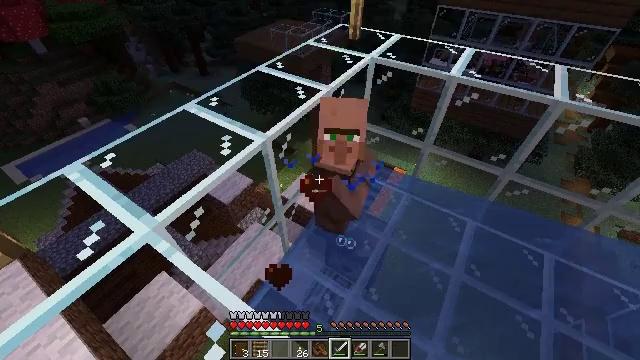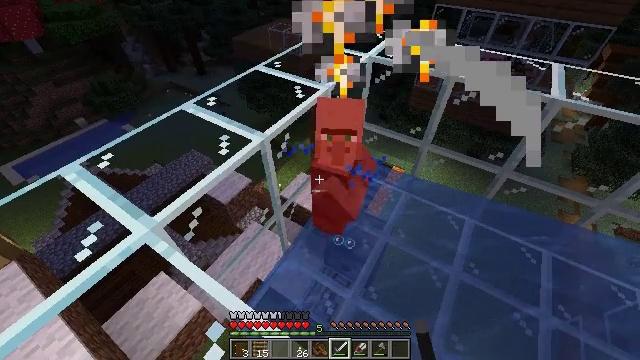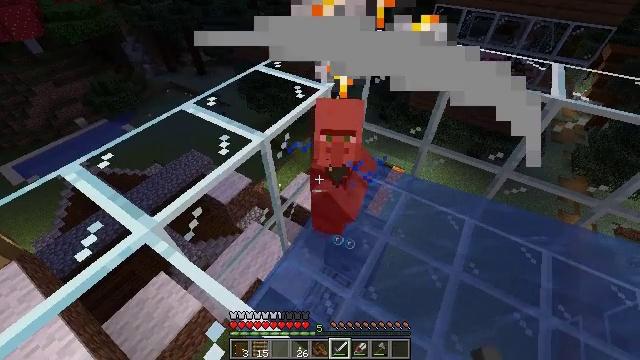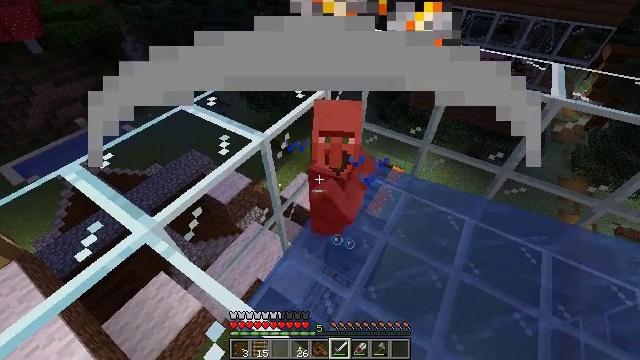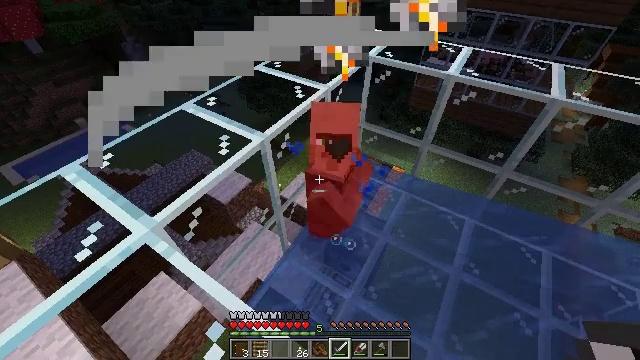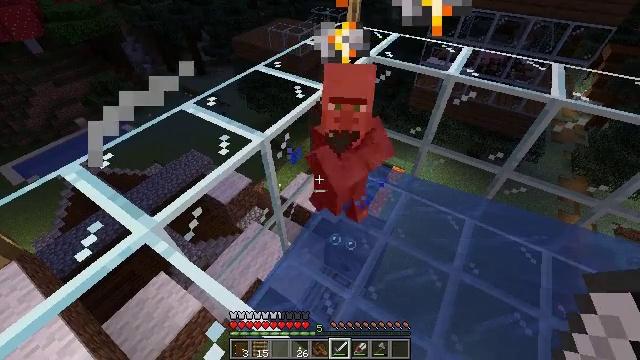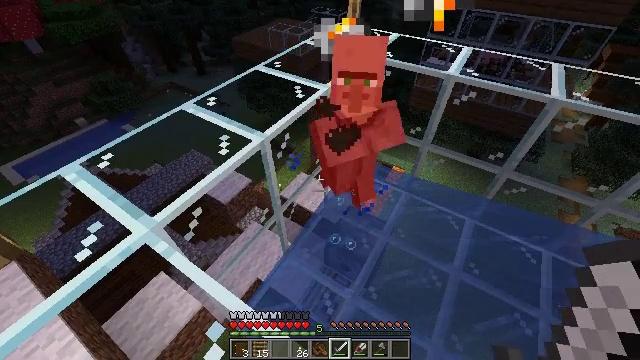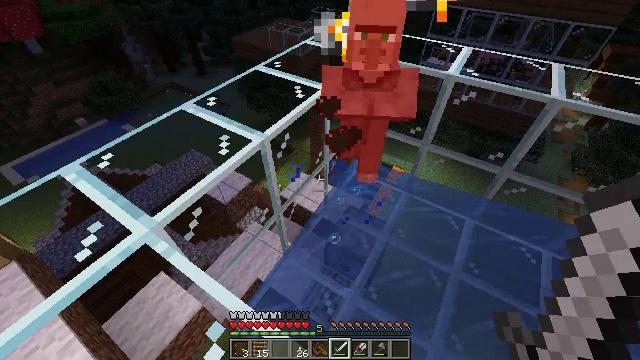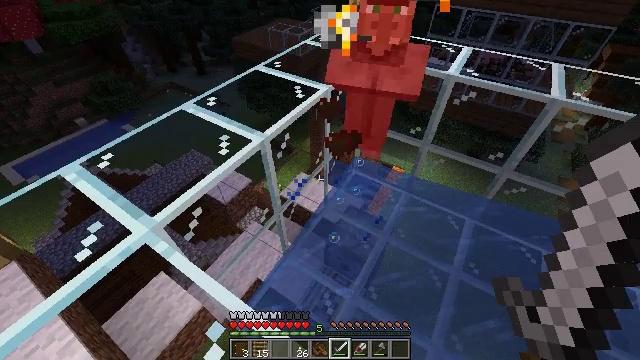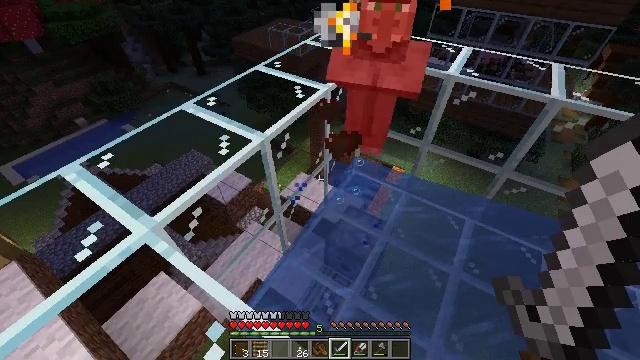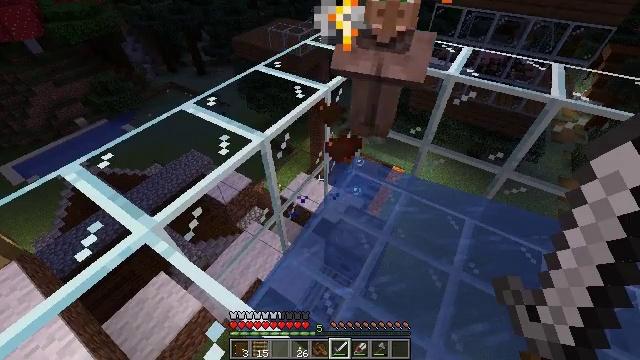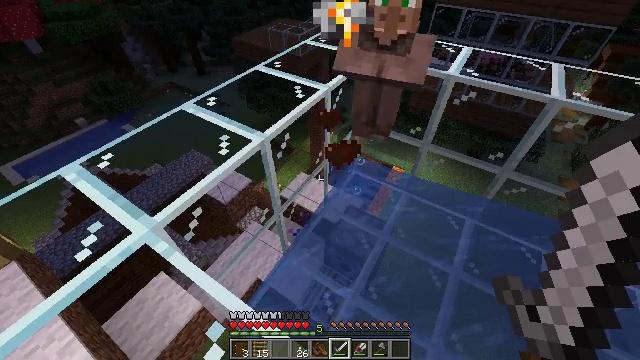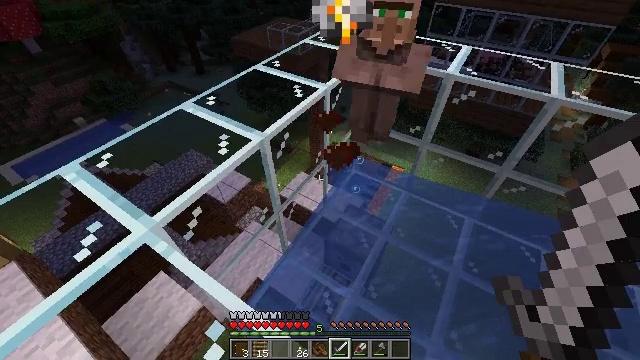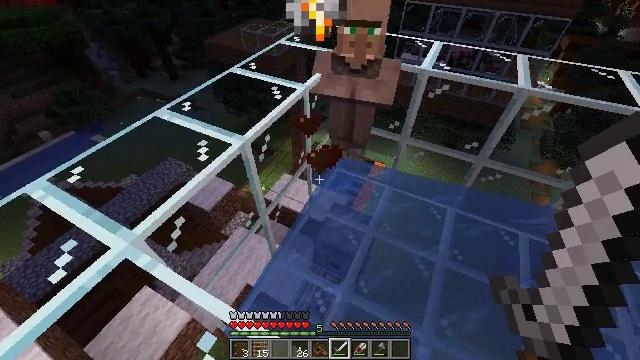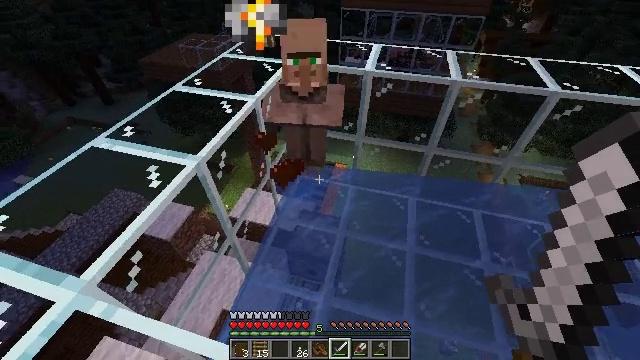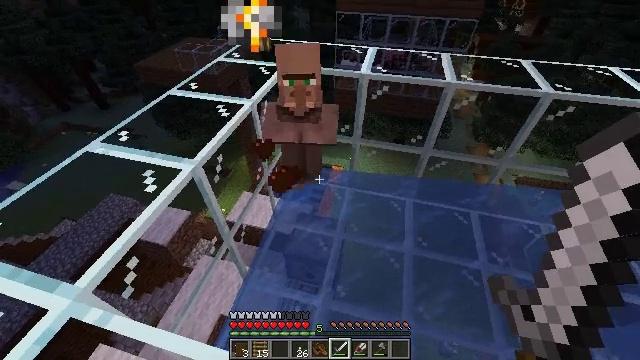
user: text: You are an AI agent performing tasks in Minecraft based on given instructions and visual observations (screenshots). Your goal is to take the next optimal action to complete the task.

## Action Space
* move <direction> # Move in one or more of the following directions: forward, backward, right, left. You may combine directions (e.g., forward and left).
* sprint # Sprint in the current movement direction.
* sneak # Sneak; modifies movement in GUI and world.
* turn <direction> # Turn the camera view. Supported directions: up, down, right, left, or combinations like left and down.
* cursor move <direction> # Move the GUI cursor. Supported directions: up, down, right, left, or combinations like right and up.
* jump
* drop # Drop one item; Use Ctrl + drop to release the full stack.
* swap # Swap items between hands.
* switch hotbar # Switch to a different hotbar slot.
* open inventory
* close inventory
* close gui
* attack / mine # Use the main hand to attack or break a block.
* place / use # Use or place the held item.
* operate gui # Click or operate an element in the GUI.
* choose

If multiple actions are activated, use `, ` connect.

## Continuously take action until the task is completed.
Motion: motion action
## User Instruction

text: Harm the villager.
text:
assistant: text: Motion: sneak
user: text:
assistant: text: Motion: sneak
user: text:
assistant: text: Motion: sneak
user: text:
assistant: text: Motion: sneak
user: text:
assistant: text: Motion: sneak
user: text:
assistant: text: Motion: sneak
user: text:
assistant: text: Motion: sneak
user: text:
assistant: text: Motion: sneak
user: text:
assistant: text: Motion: sneak
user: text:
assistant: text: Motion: sneak
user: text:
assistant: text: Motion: sneak
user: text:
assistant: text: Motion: sneak
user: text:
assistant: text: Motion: sneak, turn right
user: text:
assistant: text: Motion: sneak, turn right and up
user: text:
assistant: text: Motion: sneak
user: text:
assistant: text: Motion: sneak
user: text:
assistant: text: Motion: sneak
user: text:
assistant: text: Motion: sneak
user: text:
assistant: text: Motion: sneak
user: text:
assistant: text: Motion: sneak, turn left
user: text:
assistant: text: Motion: sneak, turn left
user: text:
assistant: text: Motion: sneak, turn left
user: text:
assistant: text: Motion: sneak, turn left
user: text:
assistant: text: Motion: sneak
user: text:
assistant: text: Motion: sneak, turn left
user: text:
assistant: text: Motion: sneak, turn left
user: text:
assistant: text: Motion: sneak, turn left
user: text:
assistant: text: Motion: sneak, turn down
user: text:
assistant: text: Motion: sneak, attack / mine
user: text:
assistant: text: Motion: sneak, attack / mine